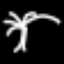
Label: palm tree